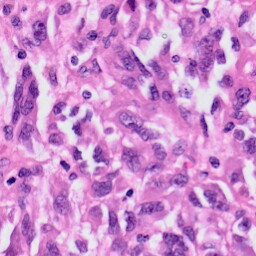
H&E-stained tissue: Skin